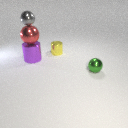
large purple metal cylinder below small gray metal sphere